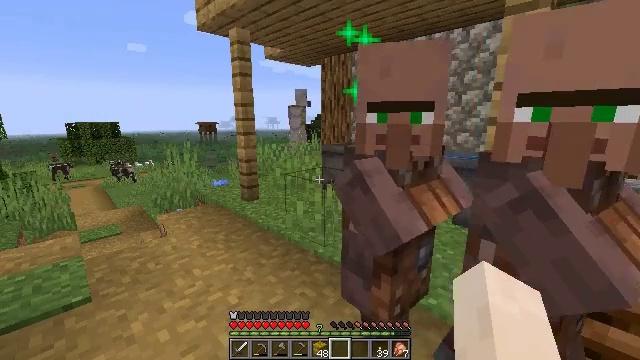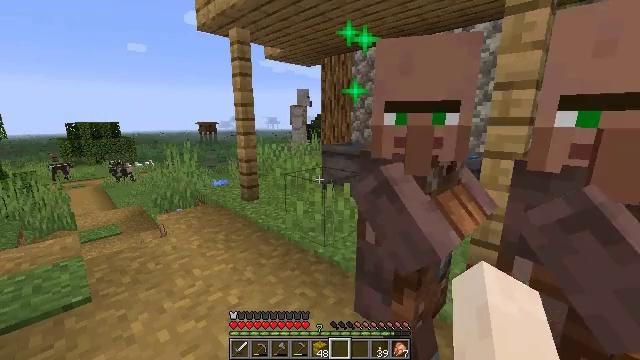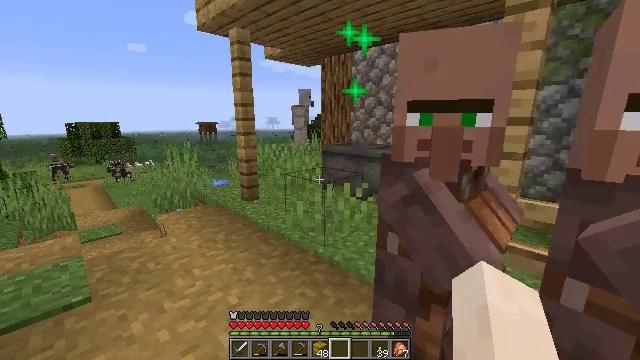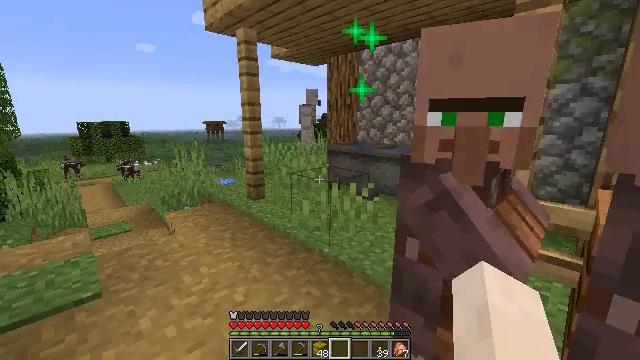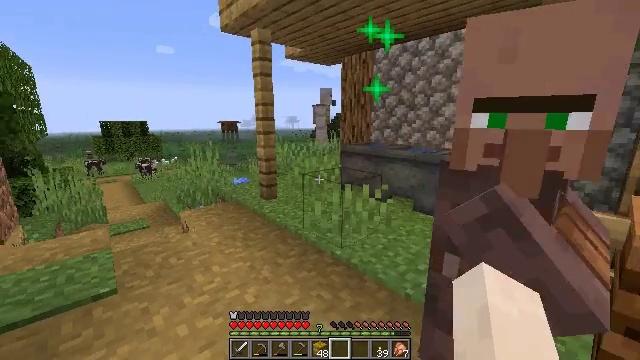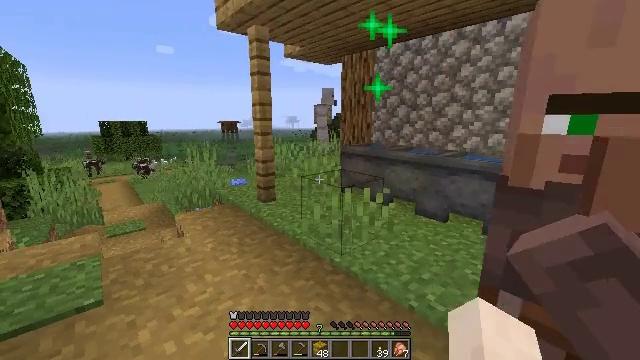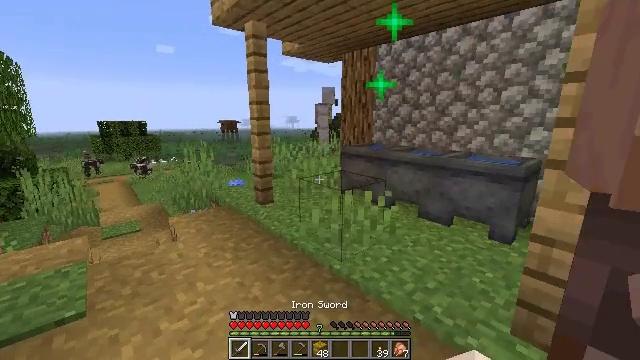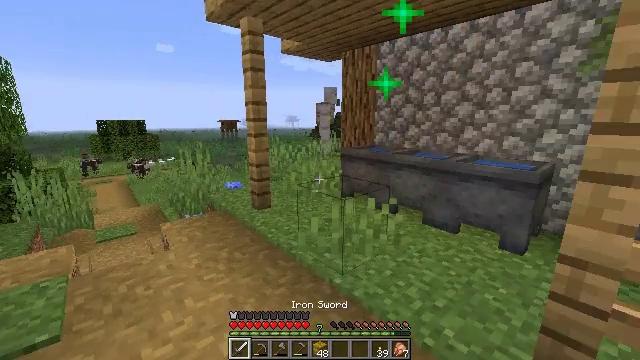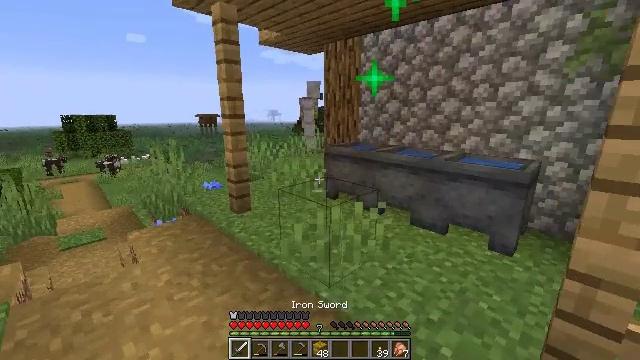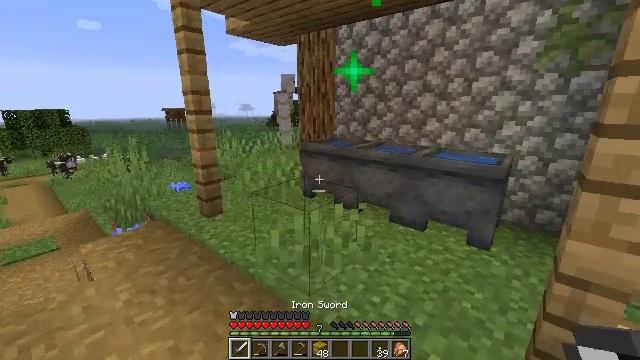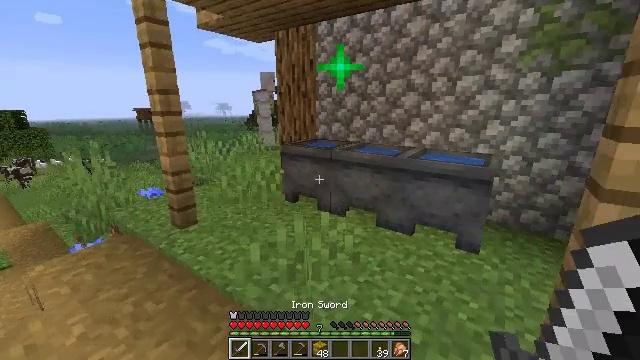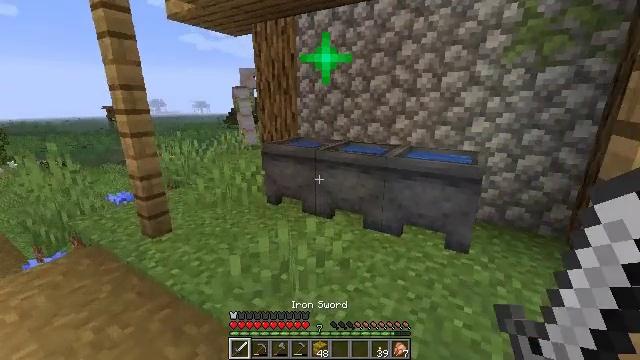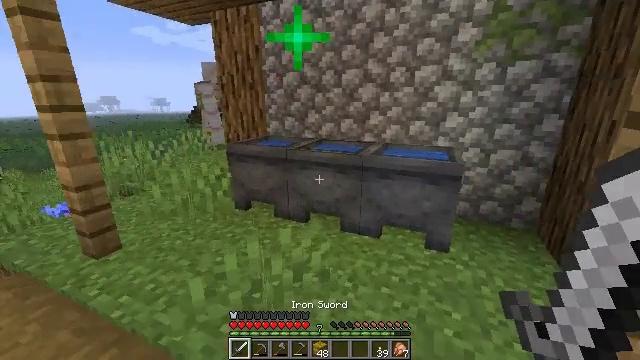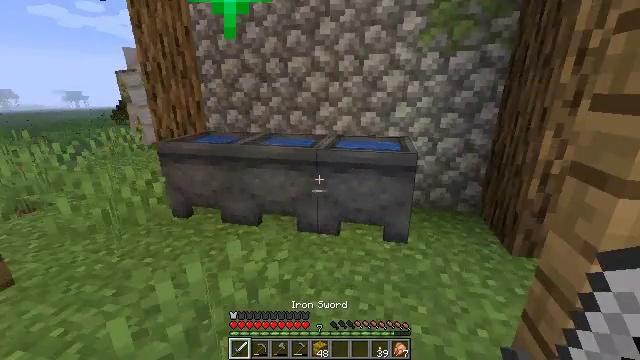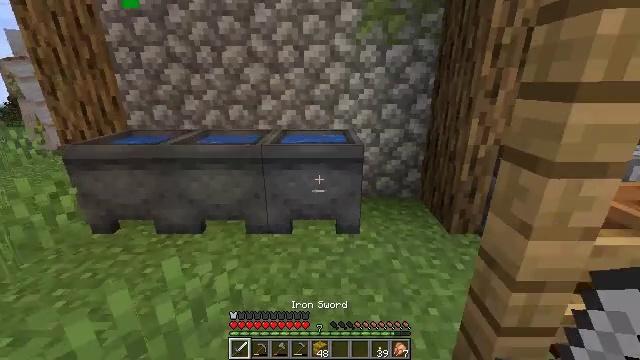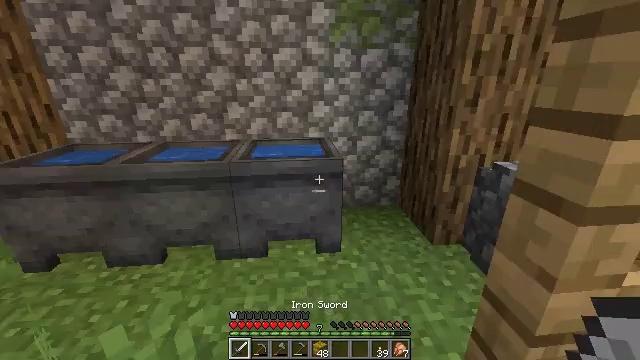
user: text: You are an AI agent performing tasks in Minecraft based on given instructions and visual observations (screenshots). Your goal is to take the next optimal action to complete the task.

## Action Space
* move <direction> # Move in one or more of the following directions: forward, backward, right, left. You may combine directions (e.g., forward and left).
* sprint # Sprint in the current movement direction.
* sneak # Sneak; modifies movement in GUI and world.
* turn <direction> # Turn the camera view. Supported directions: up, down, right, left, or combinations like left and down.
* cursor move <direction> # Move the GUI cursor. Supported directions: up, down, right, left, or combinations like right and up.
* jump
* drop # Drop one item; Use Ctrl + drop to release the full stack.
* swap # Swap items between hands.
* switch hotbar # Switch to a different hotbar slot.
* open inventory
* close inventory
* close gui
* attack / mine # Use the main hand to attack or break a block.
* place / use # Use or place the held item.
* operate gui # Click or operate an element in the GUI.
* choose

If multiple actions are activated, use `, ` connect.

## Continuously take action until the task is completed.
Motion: motion action
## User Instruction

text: Destroy the cauldron to put it in your inventory.
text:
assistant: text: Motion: no_op
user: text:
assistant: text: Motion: no_op
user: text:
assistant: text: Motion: turn left
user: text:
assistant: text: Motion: move forward, turn left
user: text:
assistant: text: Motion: move forward, switch to hotbar 1
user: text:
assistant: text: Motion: move forward, switch to hotbar 1
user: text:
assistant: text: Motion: move forward, switch to hotbar 1
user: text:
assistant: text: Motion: move forward, turn right and down, switch to hotbar 1
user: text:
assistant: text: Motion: move forward, turn right and down
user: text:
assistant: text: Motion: move forward, turn right
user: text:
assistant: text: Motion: move forward, turn right
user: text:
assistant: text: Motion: move forward, turn right
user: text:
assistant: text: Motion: move forward, turn right and down
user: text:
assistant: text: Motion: move forward, turn right and down
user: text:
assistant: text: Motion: move forward, turn right
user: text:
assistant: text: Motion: move forward, switch to hotbar 2
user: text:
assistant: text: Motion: move forward, switch to hotbar 2
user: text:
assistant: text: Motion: move forward, turn left, switch to hotbar 2
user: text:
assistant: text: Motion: move forward, turn left and down, attack / mine, switch to hotbar 2
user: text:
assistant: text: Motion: attack / mine
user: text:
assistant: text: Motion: attack / mine
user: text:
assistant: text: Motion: attack / mine
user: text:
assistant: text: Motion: attack / mine
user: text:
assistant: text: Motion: attack / mine
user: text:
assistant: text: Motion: attack / mine
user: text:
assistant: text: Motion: attack / mine
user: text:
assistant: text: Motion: attack / mine
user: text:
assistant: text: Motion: attack / mine
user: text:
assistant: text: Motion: attack / mine
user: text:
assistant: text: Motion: attack / mine